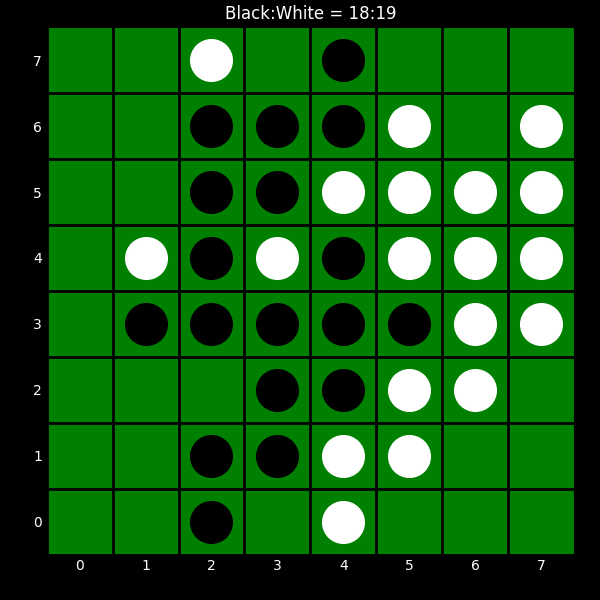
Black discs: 18
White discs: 19